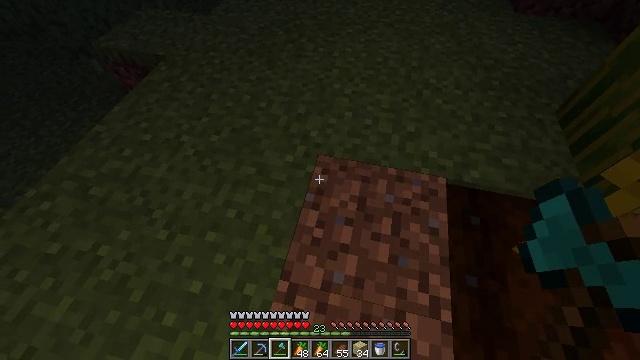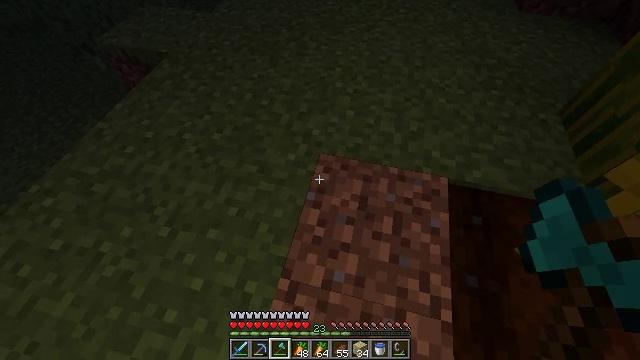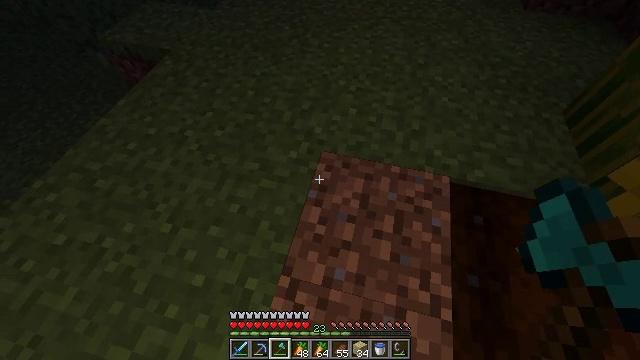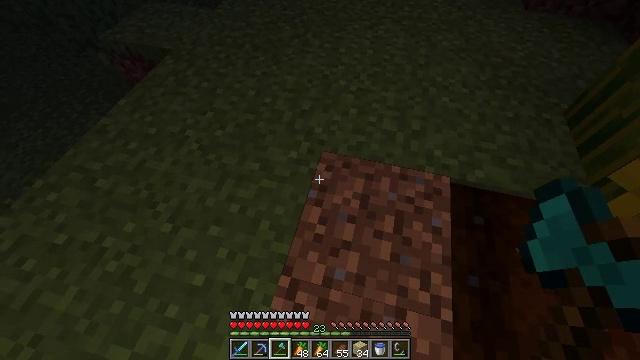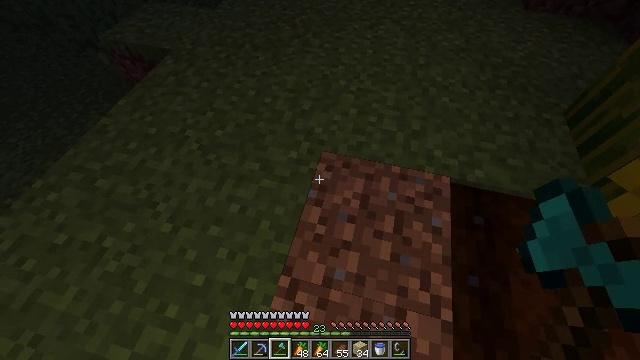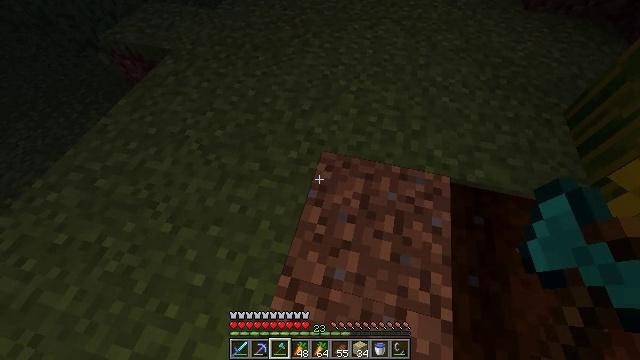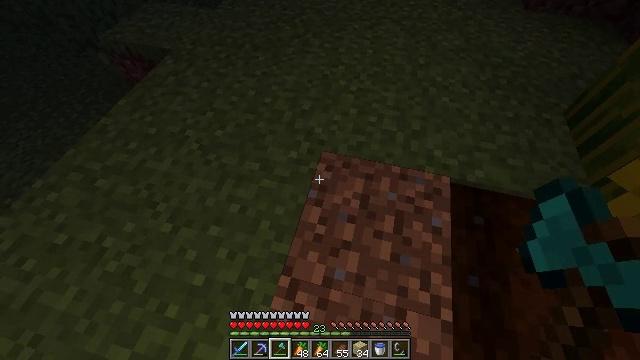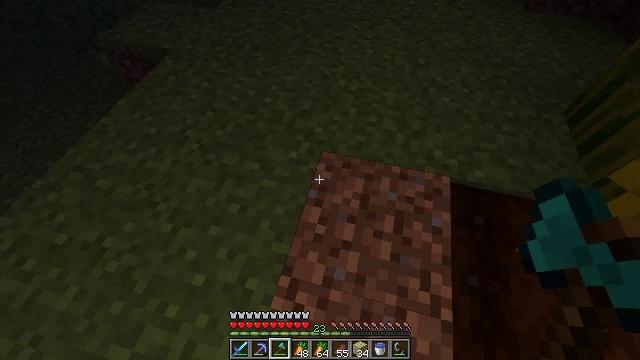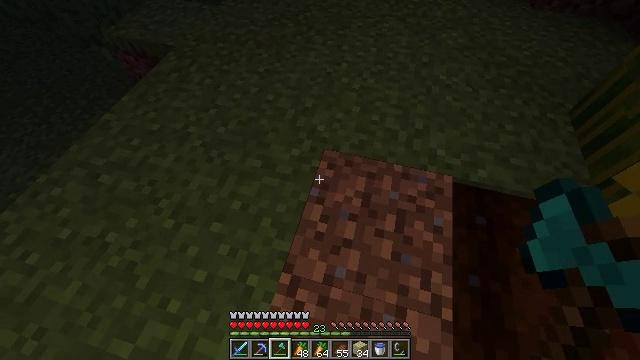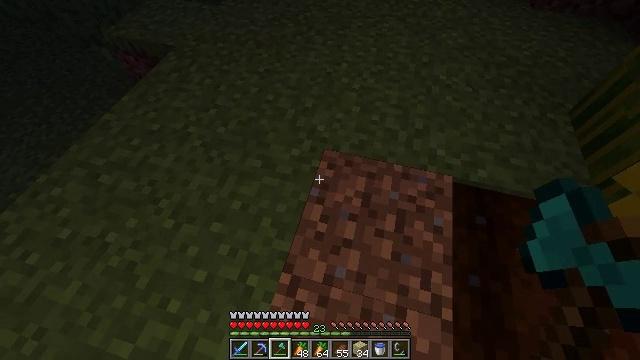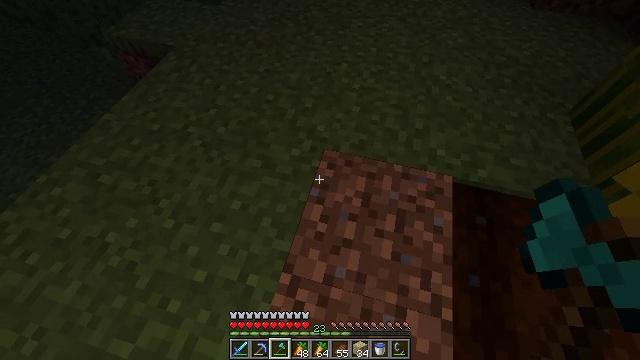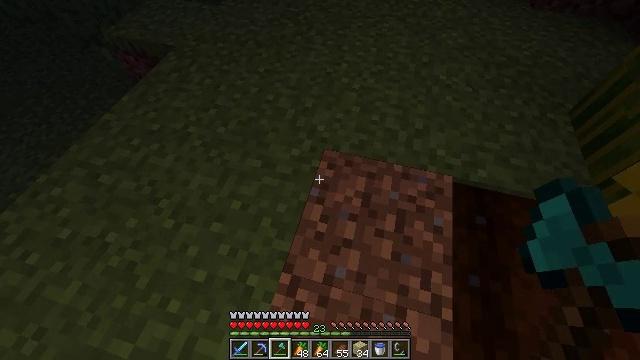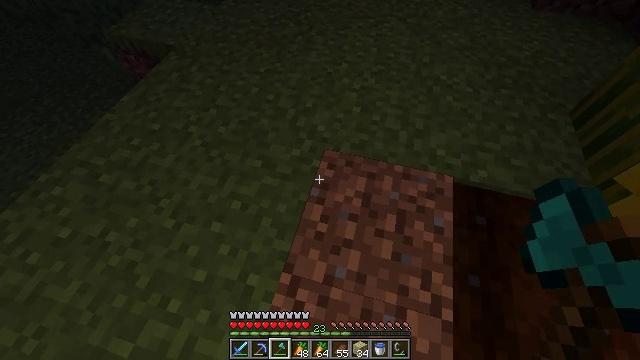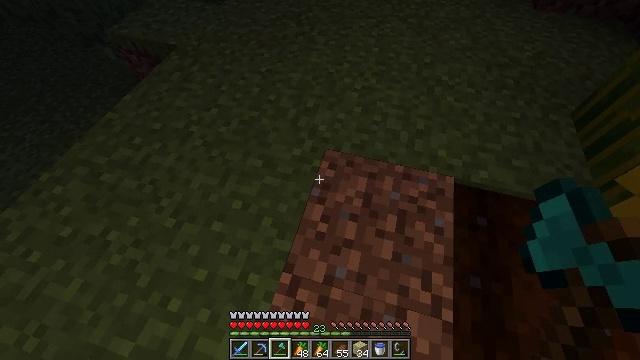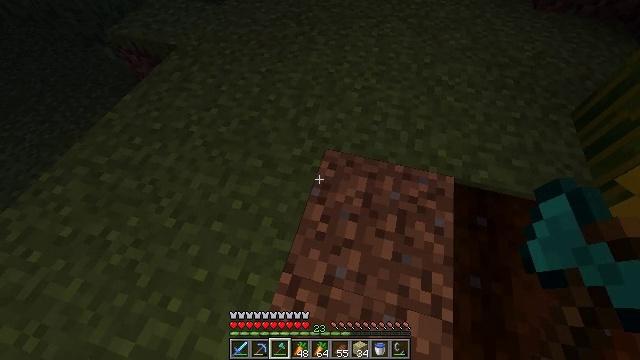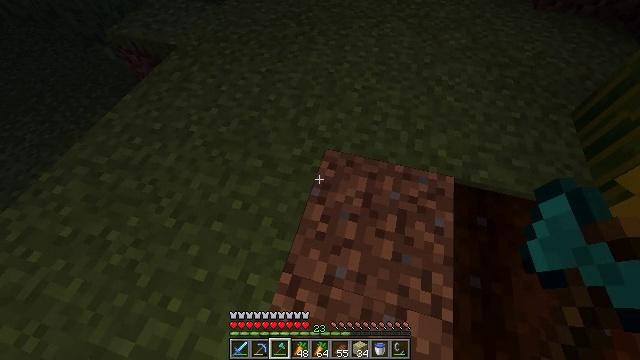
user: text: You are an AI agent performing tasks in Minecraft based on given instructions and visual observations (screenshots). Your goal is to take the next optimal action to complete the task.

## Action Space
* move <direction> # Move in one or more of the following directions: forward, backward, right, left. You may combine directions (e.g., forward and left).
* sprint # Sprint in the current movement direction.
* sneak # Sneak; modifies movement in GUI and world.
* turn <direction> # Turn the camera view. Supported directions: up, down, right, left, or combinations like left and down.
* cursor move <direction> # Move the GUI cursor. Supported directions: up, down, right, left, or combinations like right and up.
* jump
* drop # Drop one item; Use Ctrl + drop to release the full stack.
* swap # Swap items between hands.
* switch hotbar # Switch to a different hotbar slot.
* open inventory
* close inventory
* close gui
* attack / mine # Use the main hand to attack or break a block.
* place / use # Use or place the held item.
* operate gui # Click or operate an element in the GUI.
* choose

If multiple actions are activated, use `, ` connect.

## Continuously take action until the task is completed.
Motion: motion action
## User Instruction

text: Break the melon to get slices.
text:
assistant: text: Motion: no_op
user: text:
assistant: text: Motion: no_op
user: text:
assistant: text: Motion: no_op
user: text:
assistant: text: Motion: no_op
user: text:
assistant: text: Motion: no_op
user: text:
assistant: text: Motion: no_op
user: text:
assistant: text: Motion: no_op
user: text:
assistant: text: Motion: no_op
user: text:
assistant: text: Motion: no_op
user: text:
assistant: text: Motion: no_op
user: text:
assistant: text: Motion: no_op
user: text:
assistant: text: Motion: no_op
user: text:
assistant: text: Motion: no_op
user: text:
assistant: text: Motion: no_op
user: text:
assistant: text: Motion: no_op
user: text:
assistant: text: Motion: no_op
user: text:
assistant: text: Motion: no_op
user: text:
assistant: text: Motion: no_op
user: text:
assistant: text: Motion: no_op
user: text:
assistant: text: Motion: no_op
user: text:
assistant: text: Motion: no_op
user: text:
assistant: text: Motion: no_op
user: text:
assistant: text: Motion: no_op
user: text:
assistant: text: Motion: no_op
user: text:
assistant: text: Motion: no_op
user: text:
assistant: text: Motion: no_op
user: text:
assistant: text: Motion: no_op
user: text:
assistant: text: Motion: no_op
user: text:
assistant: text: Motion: no_op
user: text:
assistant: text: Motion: no_op